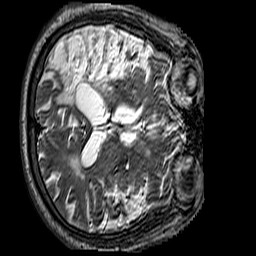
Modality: T2w
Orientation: axial
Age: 63
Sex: male
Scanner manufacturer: siemens
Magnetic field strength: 3 T
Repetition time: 3.2 s
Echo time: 0.212 s